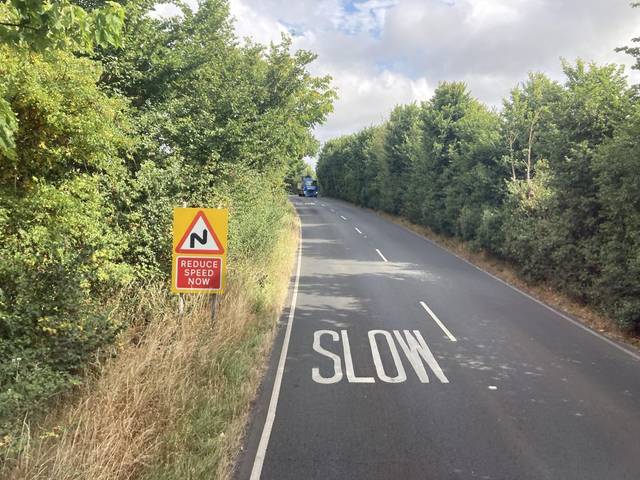
Region: United Kingdom
Coordinates: 50.689, -1.144